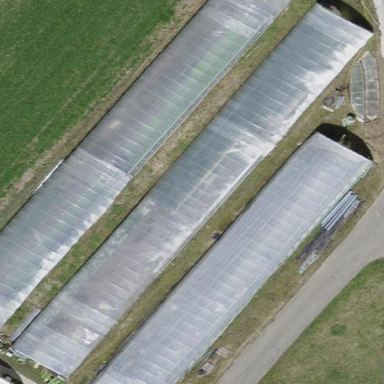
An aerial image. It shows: Greenhouse.